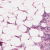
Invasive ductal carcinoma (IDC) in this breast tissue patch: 1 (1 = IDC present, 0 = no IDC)